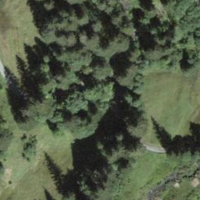
EUNIS habitat code: 44
Species observed at this site:
Primula veris
Epipactis helleborine
Menyanthes trifoliata